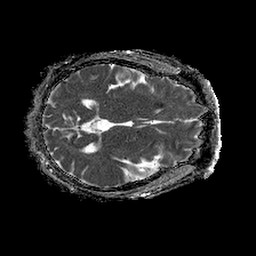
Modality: ADC
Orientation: axial
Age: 53
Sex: female
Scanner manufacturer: philips
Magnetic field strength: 1.5 T
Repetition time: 4.6 s
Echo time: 0.08528 s